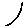
Label: moon